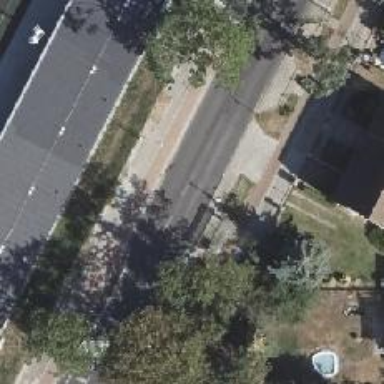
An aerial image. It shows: Secondary road with asphalt surface. It has sidewalks on both sides and cycle track.